Question: I'm creating a small Windows Sidebar Gadget for taking notes in a simple 'textarea'.

I have, as usual, a 'gadget.xml' manifest file and a '.html' file, see below.
I know this is usually impossible with JavaScript only ('localstorage'), so 'Windows Gadget'
---
'''
<html xmlns="http://www.w3.org/1999/xhtml">
<head>
<meta http-equiv="Content-Type" content="text/html; charset=Unicode" />
<title>NeverForget</title>
<style type="text/css">
body
{
margin: 0;
width: 300px;
height: 200px;
background-color: transparent;
}
#gadgetContent
{
width: 100%;
height: 100%;
overflow: hidden;
border: none;
background-color: transparent;
}
</style>
<script type="text/jscript" language="jscript">
function init() {
// how to load notes from a file here on startup?
}
window.onkeydown = function () {
// how to save data to file?
}
</script>
</head>
<body onload="init()">
<textarea id="gadgetContent">Bonjour</textarea>
</body>
</html>
'''
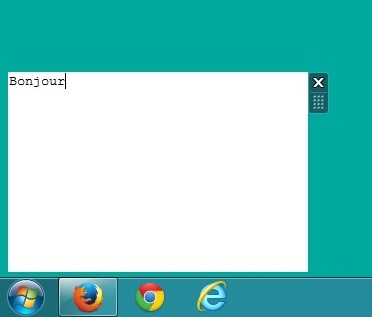
Answer: Try one of these:
1. There are the inbuilt methods of the System.Gadget.Settings object which can be used to to read/write from the Settings.ini file (stored in C:\Users\[user]\AppData\Local\Microsoft\Windows Sidebar) but this information will be lost if the gadget is closed or uninstalled.
2. Use the FileSystemObject to create or read or write folders/files anywhere. Limitation: file can only be saved as unicode or ascii.
3. Use an ADO Stream object to create or read or write files anywhere. Limitation: can't create folders - must be used in conjunction with the FileSystemObject. Advantage: can use any codepage that exists on your computer.
Since I like saving text files with utf-8 the example below uses the third method but you may well decide to dispense with some of the error handling. (NB - this example is based on a <URL>
Fortunately the sidebar is able to use <URL> so finding the path to your documents folder for example is as easy as
'''
var docs = System.Shell.knownFolderPath("Documents");
'''
Remember that the backslash is an escape character in javascript so that paths in strings must have their backslashes doubled.
'''
<html xmlns="http://www.w3.org/1999/xhtml">
<head>
<meta http-equiv="Content-Type" content="text/html; charset=utf-8" />
<title>NeverForget</title>
<style type="text/css">
<!--
body {margin:0;width:300px;height:200px;background-color:transparent;padding:10px;}
#gadgetContent {width:280px;height:144px;overflow:auto;border:1px solid black;background-color:#eee;}
button {margin-left:66px;margin-top:10px;}
#message {display:none;width:280px;height:180px;position:absolute;top:10px;left:10px;background-color:#eee;border:1px solid red;}
#messageContent {width:278px;height:144px;word-wrap:break-word;overflow-y:auto;}
#newButton {position:absolute;bottom:10px;left:54px;}
-->
</style>
<script type="text/jscript">
//globals
var myFolderPath=System.Shell.knownFolderPath("Documents")+"\\myFiles";
//end globals
function showMessage(msg){
message.style.display="block";
messageContent.innerText=msg;
}
function closeMessage(){
message.style.display="none";
messageContent.innerText="";
}
function loadFile(strAbsoluteFilePath, strCharSet){
var adReadAll=-1, adReadLine=-2, strFileContents="", objStream=new ActiveXObject("ADODB.Stream"), fso=new ActiveXObject("Scripting.FileSystemObject");
try{
if(!strAbsoluteFilePath){
throw new Error(1, "Required parameter \"strAbsoluteFilePath\" was not defined");
}
if(!strCharSet){
throw new Error(2, "Required parameter \"strCharSet\" was not defined");
}
if(!fso.FolderExists(myFolderPath)){
throw new Error(3, "Folder \""+myFolderPath+"\" does not exist");
}
objStream.Open();
try{
objStream.CharSet=strCharSet;
objStream.LoadFromFile(strAbsoluteFilePath);
strFileContents=objStream.ReadText(adReadAll);
gadgetContent.innerText=strFileContents;
}
catch(err){
throw new Error(err.number, "Loading failed:\r\n" + err.description);
}
finally{
objStream.Close(); // Always close the stream regardless of what happens
objStream=null;
fso=null;
}
}
catch(err){
showMessage("Function loadFile() failed with parameters strAbsoluteFilePath=\"" + strAbsoluteFilePath + "\", strCharSet=\"" + strCharSet + "\". Message=\r\n" + err.description+"\r\nError Number: "+err.number);
}
}
function saveFile(strAbsoluteFilePath, strCharSet, strFileContents, blnOverwrite){
var adSaveCreateNotExist=1, adSaveCreateOverWrite=2, objStream = new ActiveXObject("ADODB.Stream"), fso=new ActiveXObject("Scripting.FileSystemObject");
try{
if(!strAbsoluteFilePath){
throw new Error(1, "Required parameter \"strAbsoluteFilePath\" was not defined");
}
if(!strCharSet){
throw new Error(2, "Required parameter \"strCharSet\" was not defined");
}
if(typeof strFileContents != "string"){
throw new Error(3, "Required parameter \"strFileContents\" was not a string");
}
if(!fso.FolderExists(myFolderPath)){
fso.CreateFolder(myFolderPath);
}
objStream.Open();
try{
objStream.CharSet=strCharSet;
objStream.WriteText(strFileContents);
objStream.SaveToFile(strAbsoluteFilePath, (blnOverwrite ? adSaveCreateOverWrite : adSaveCreateNotExist));
return true;
}
catch(err){
throw new Error(err.number, "SaveToFile failed:\r\n" + err.description);
}
finally{
objStream.Close(); // Always close the stream regardless of what happens
objStream=null;
fso=null;
}
return false;
}
catch(err){
showMessage("Function saveFile() failed with parameters strAbsoluteFilePath=\"" + strAbsoluteFilePath + "\", strCharSet=\"" + strCharSet + "\", strFileContents=\"" + strFileContents + "\", blnOverwrite=\"" + blnOverwrite + "\". Message=\r\n" + err.description+"\r\nError Number: "+err.number);
}
}
function init(){
loadButton.onclick=function(){loadFile(myFolderPath+"\\myFile.txt","utf-8");};
saveButton.onclick=function(){saveFile(myFolderPath+"\\myFile.txt", "utf-8", gadgetContent.innerText, true);};
closeButton.onclick=closeMessage;
}
</script>
</head>
<body onload="init()">
<textarea id="gadgetContent">Bonjour</textarea>
<div id="message">
<div id="messageContent"></div>
<div id="newButton"><button id="closeButton">Close</button></div>
</div>
<button id="loadButton">Load</button><button id="saveButton">Save</button>
</body>
</html>
'''